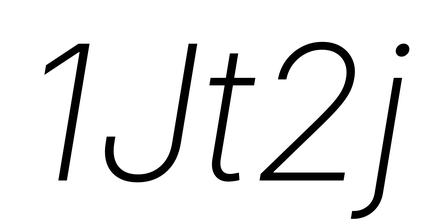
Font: Inter-Italic_ExtraLight_Italic